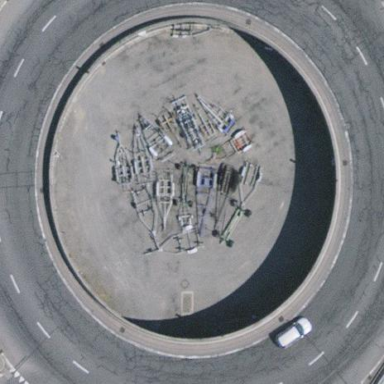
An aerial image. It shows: Secondary road bridge over roundabout.